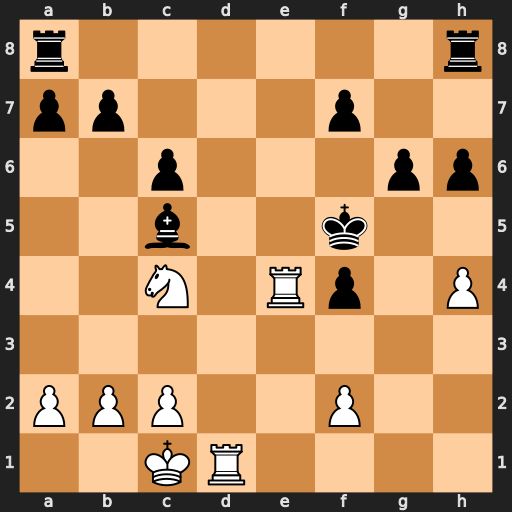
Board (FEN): r6r/pp3p2/2p3pp/2b2k2/2N1Rp1P/8/PPP2P2/2KR4
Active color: w
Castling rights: -
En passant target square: -
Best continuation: Re5+ Kf6 Rxc5